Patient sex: M
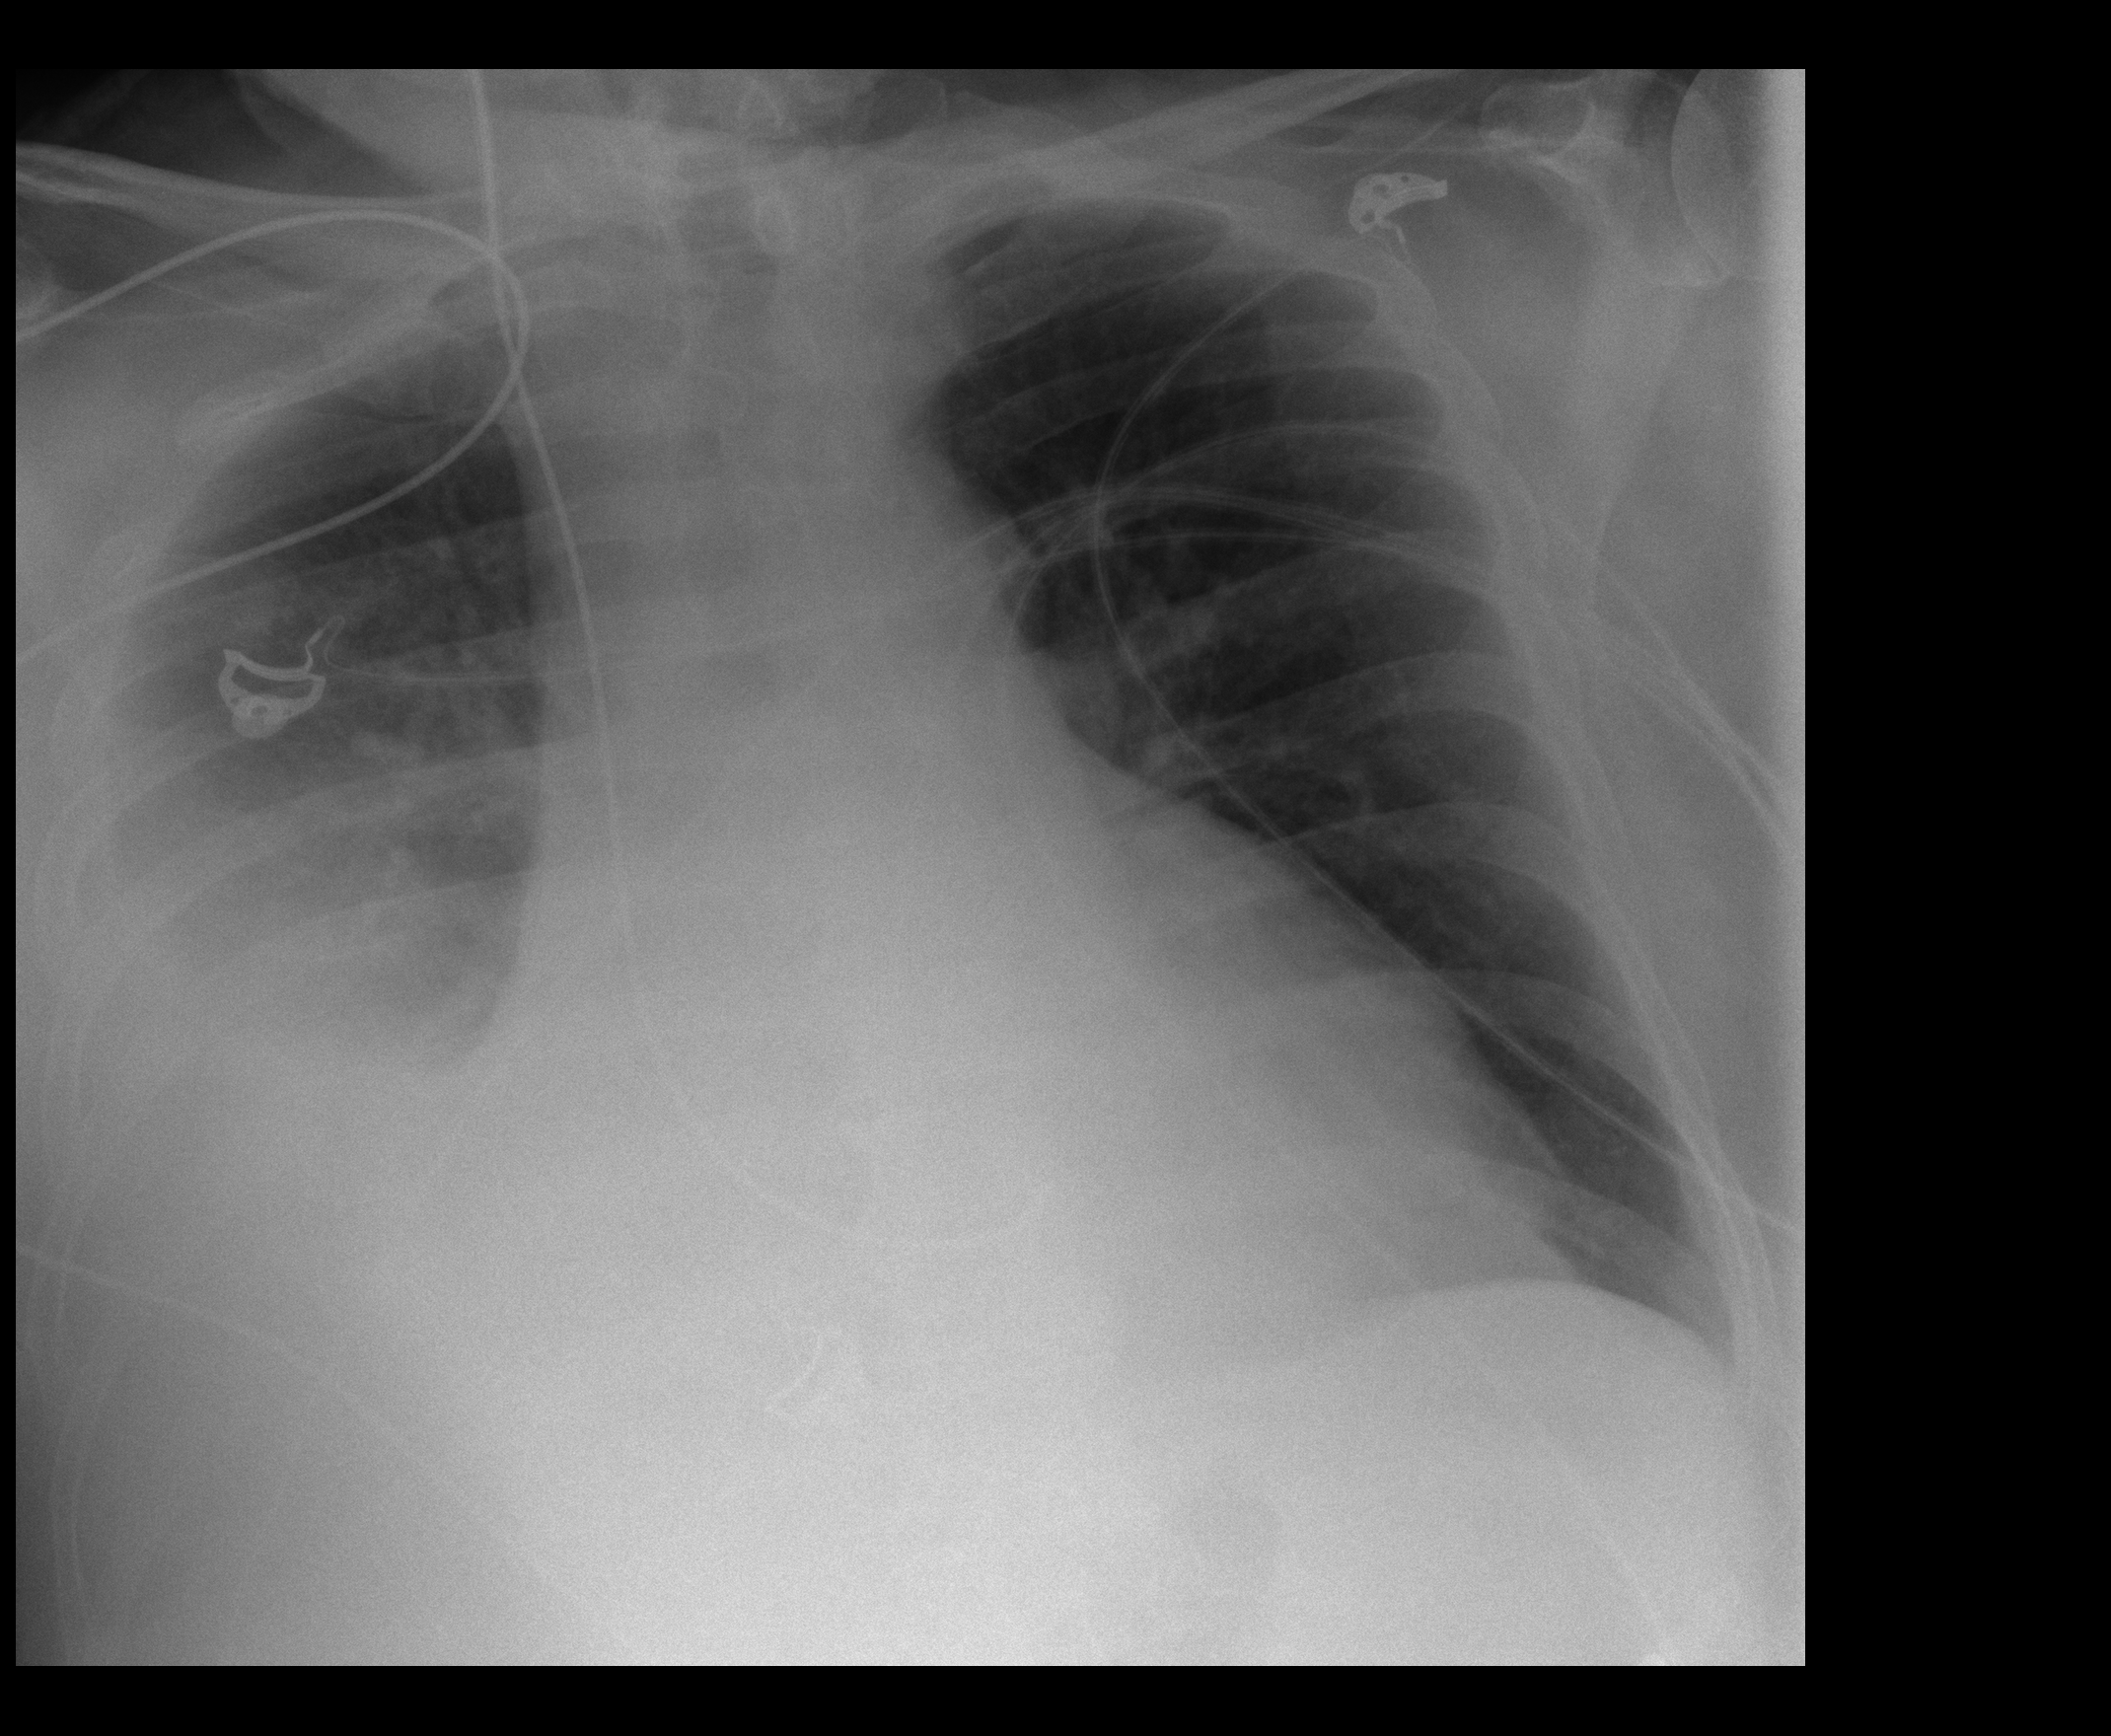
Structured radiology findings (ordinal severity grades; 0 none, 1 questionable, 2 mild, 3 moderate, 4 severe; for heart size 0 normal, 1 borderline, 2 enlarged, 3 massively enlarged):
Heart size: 2
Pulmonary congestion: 1
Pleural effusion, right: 3
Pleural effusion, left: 0
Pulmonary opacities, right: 1
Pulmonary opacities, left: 0
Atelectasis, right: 3
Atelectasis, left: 2